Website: apple
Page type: customer-info-address
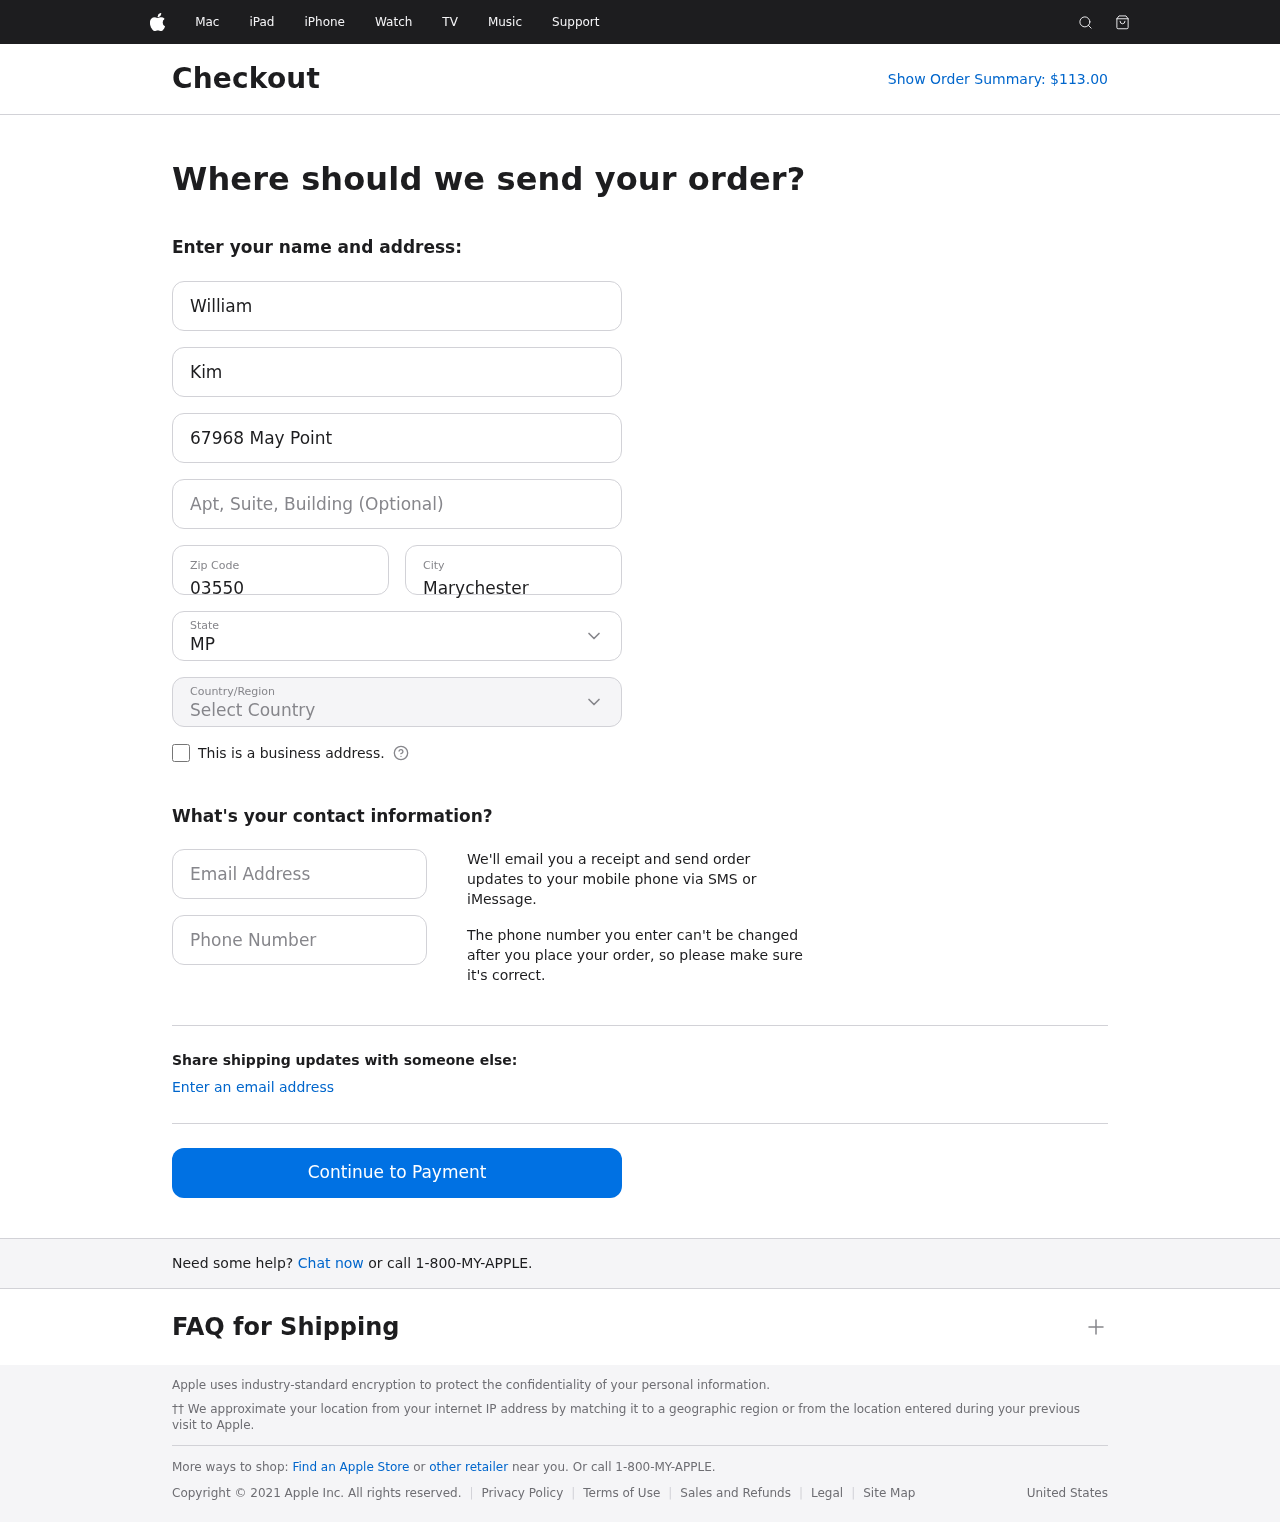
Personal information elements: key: PII_CITY
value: Marychester
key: PII_COUNTRY
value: United States
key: PII_EMAIL
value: william.kim@hotmail.com
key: PII_FIRSTNAME
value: William
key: PII_LASTNAME
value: Kim
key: PII_PHONE
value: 9763251384
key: PII_POSTCODE
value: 03550
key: PII_STATE
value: MP
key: PII_STREET
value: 67968 May Point
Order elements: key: ORDER_TOTAL
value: Show Order Summary: $113.00